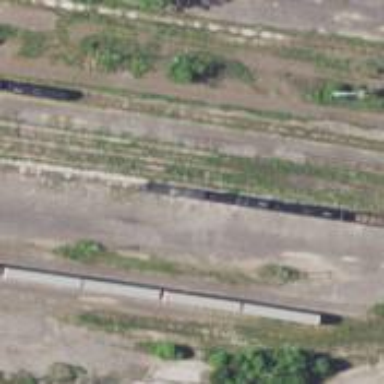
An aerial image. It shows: Railway siding with rails.